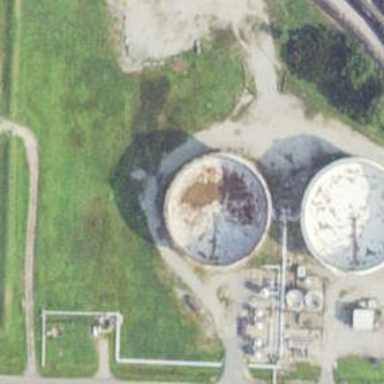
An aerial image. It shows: Storage tank which is man-made and housed in building.